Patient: sex F, age 54
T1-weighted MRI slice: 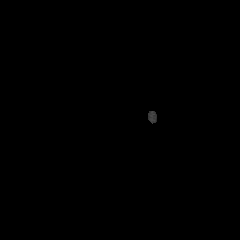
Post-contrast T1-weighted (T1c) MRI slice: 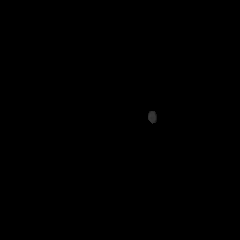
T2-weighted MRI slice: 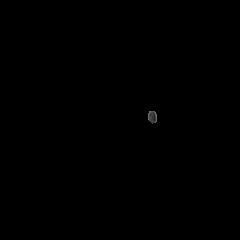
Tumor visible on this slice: no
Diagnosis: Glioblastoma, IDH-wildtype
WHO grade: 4